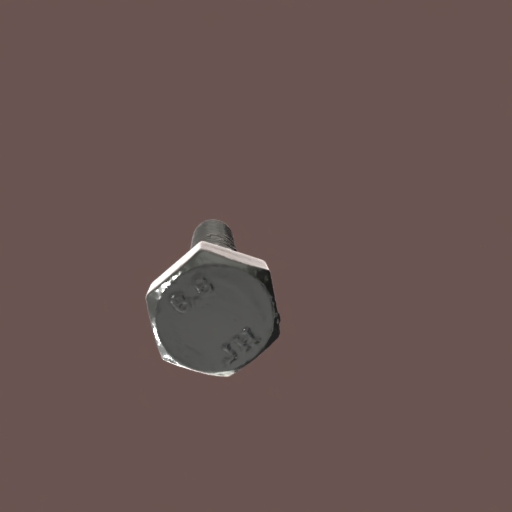
Label: bolt